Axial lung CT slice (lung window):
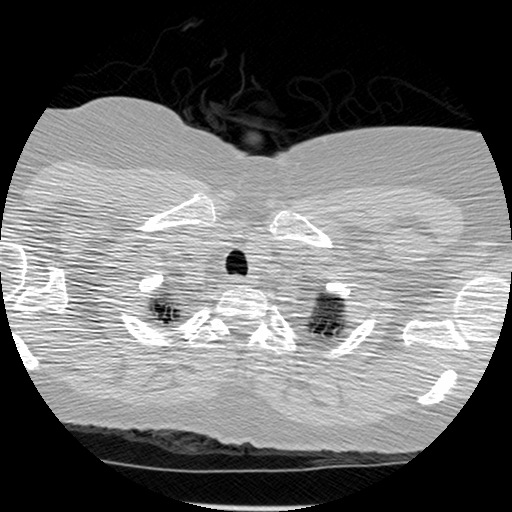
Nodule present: no